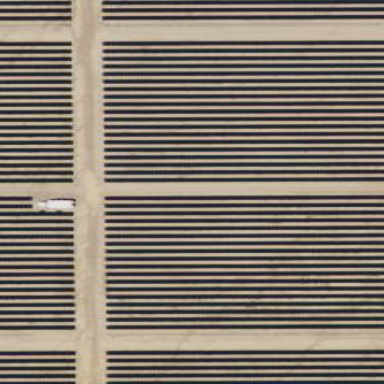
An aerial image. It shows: Solar generator utilizing photovoltaic panels.